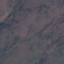
Land use / land cover: HerbaceousVegetation